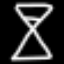
Label: hourglass